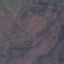
Label: HerbaceousVegetation